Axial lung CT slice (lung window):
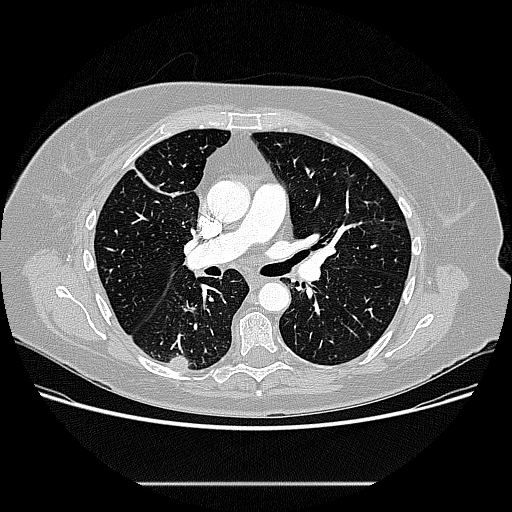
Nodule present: yes
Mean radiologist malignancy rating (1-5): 3